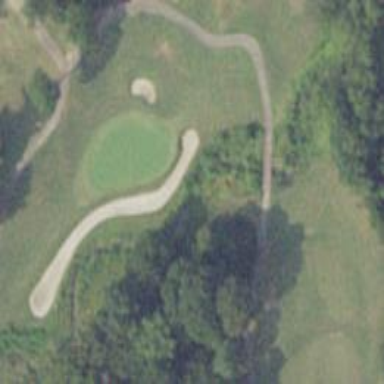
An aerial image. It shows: Golf hole.